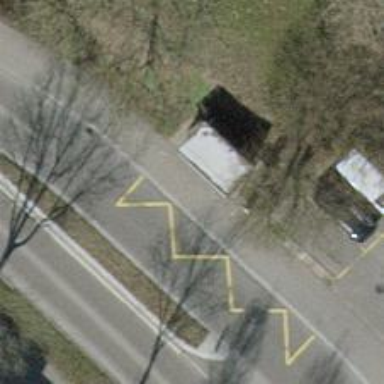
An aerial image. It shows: Shelter for public transport.